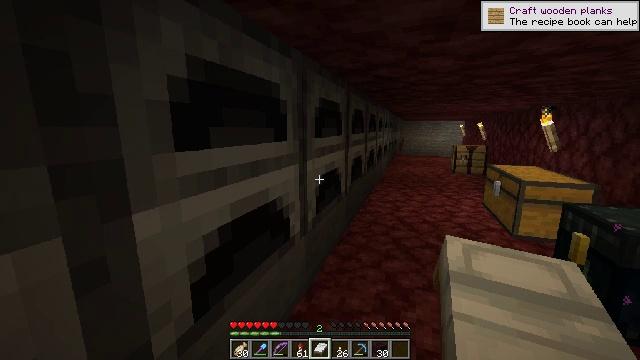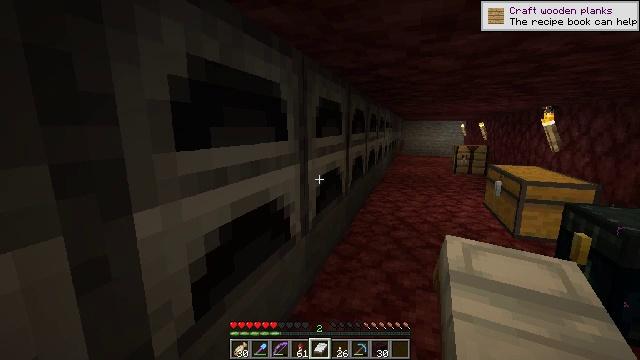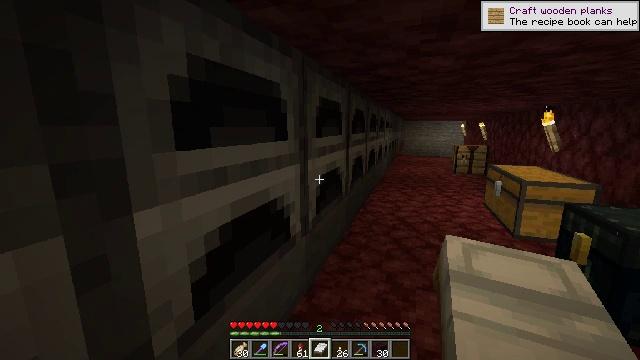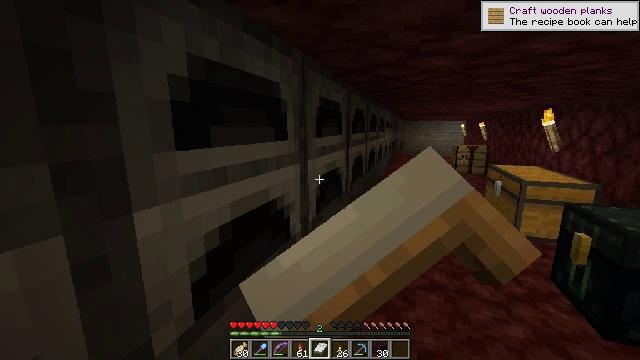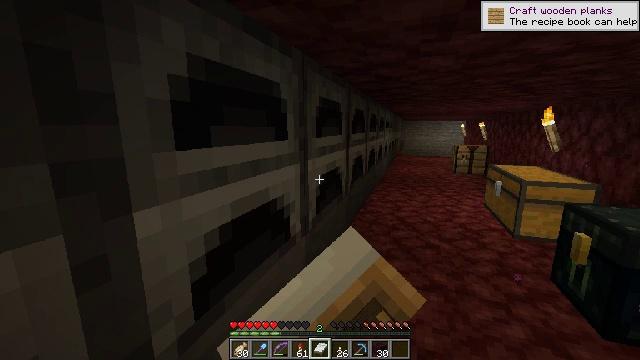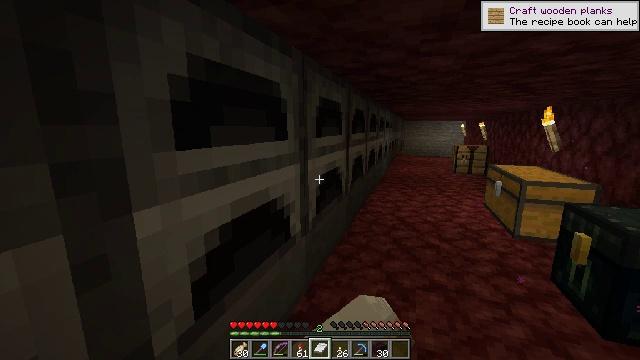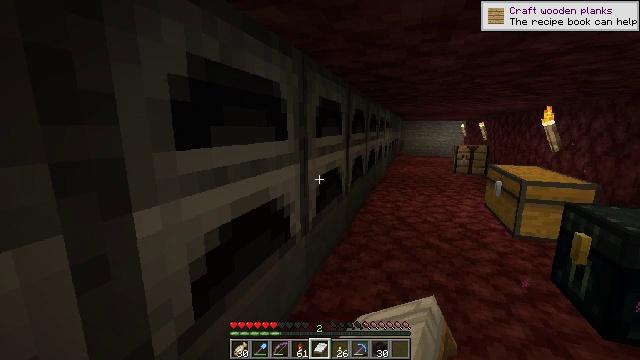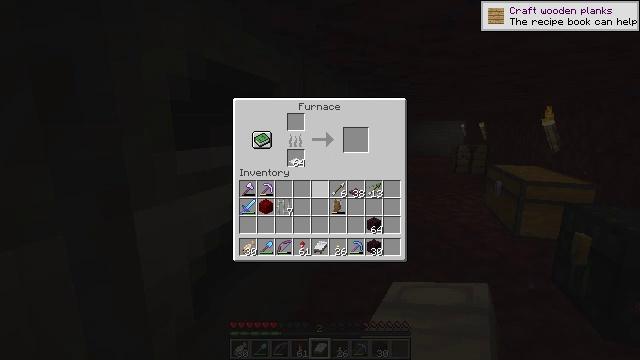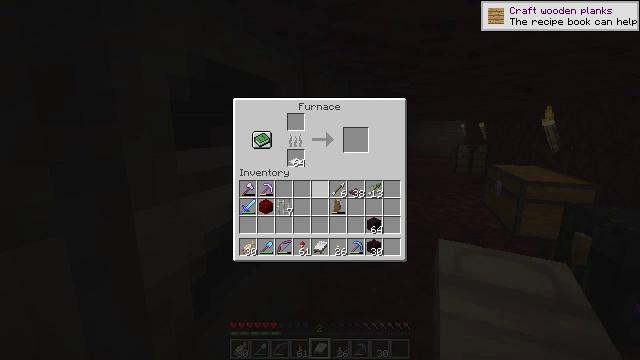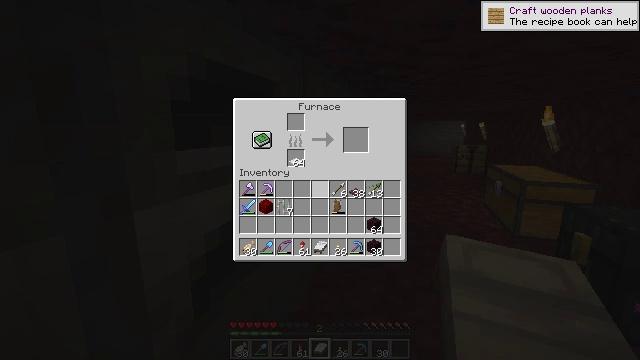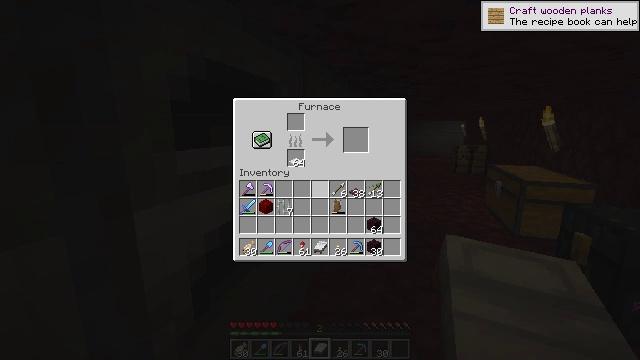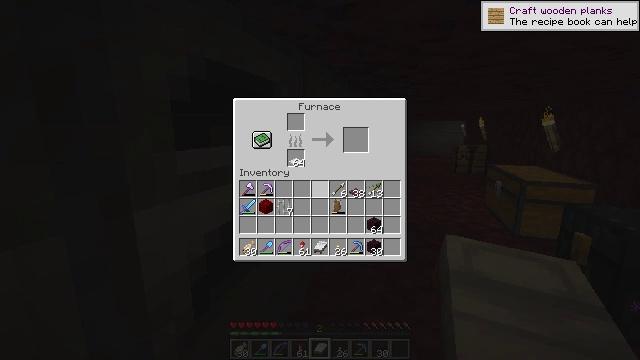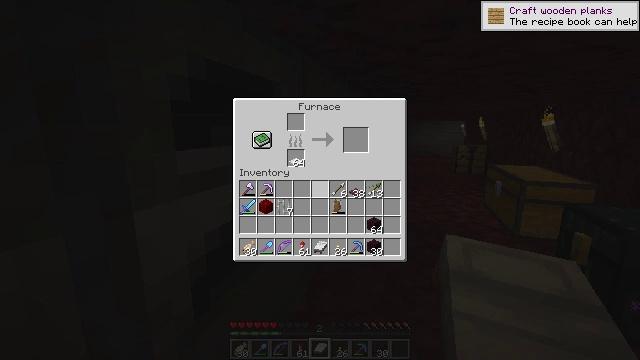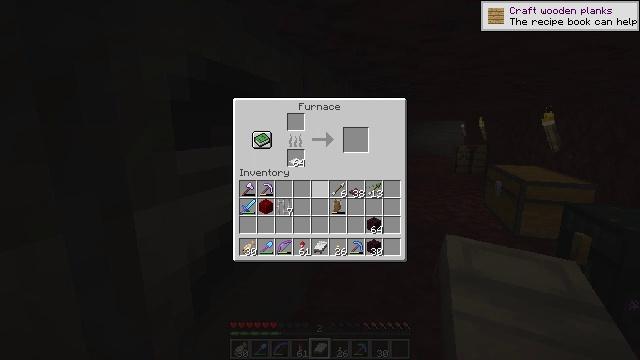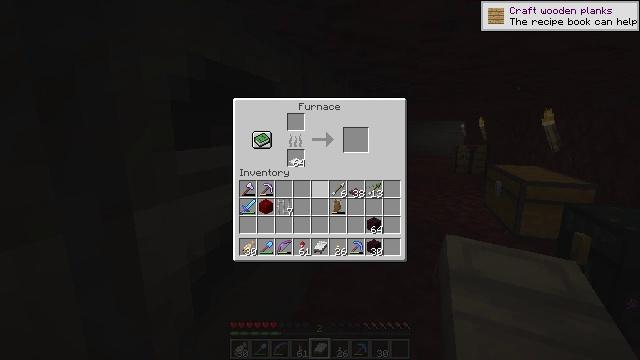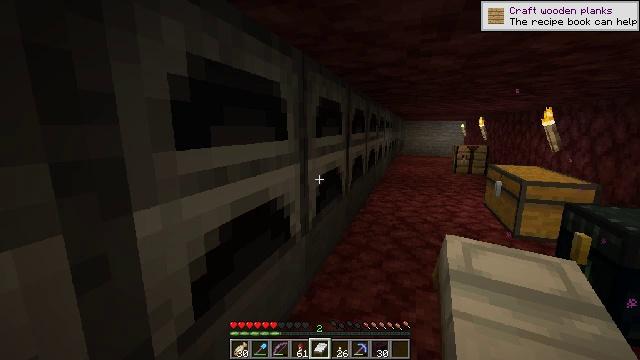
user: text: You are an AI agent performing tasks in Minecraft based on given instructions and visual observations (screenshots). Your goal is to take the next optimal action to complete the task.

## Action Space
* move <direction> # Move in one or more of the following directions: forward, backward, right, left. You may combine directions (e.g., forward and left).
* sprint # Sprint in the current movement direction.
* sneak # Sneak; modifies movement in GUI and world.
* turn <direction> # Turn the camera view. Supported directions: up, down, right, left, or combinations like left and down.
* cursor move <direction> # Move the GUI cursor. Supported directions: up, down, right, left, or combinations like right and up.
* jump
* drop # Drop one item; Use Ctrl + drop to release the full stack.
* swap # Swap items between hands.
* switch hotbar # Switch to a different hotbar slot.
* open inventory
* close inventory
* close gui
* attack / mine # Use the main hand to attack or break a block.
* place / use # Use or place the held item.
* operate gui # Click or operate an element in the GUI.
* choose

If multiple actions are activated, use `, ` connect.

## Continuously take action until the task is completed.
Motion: motion action
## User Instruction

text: Open the furnace and craft nether bricks with netherrack.
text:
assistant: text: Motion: no_op
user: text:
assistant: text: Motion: use / place
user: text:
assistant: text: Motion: use / place
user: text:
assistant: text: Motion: no_op
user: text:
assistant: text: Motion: no_op
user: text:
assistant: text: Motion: no_op
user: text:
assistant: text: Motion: open gui
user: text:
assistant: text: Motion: no_op
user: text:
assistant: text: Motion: no_op
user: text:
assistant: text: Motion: no_op
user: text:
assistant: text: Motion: no_op
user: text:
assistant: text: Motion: no_op
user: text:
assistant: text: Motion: no_op
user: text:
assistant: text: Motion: no_op
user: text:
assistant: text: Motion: no_op
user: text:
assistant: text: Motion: turn left and down, close gui
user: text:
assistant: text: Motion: turn left and down
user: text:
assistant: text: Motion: turn left and down
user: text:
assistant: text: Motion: move left, turn left and down
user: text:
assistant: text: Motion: move forward and move left, turn left and down
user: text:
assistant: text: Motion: move forward and move left, turn left and down
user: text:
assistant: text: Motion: move forward and move left, turn down
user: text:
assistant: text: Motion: move forward and move left, turn right and down
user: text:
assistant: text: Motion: move forward and move left, turn right and down
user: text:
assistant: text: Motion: move forward and move left, turn right and down
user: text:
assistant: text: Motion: turn right and down
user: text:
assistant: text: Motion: turn right and down
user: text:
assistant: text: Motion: turn right
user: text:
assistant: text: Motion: no_op
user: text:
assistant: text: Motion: no_op